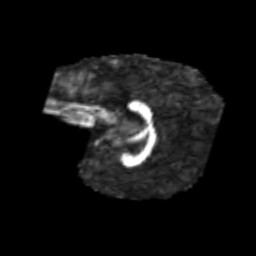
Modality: FA
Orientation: sagittal
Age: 5
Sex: male
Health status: healthy